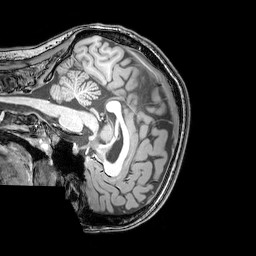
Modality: T1w
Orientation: sagittal
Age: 25
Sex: female
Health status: healthy
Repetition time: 0.081 s
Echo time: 0.037 s